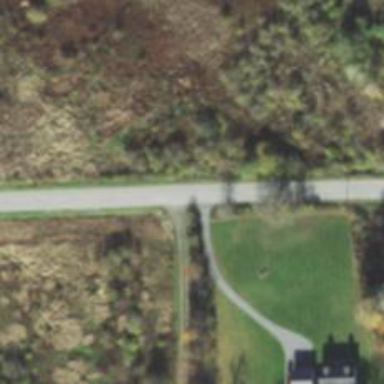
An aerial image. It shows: Tertiary road.